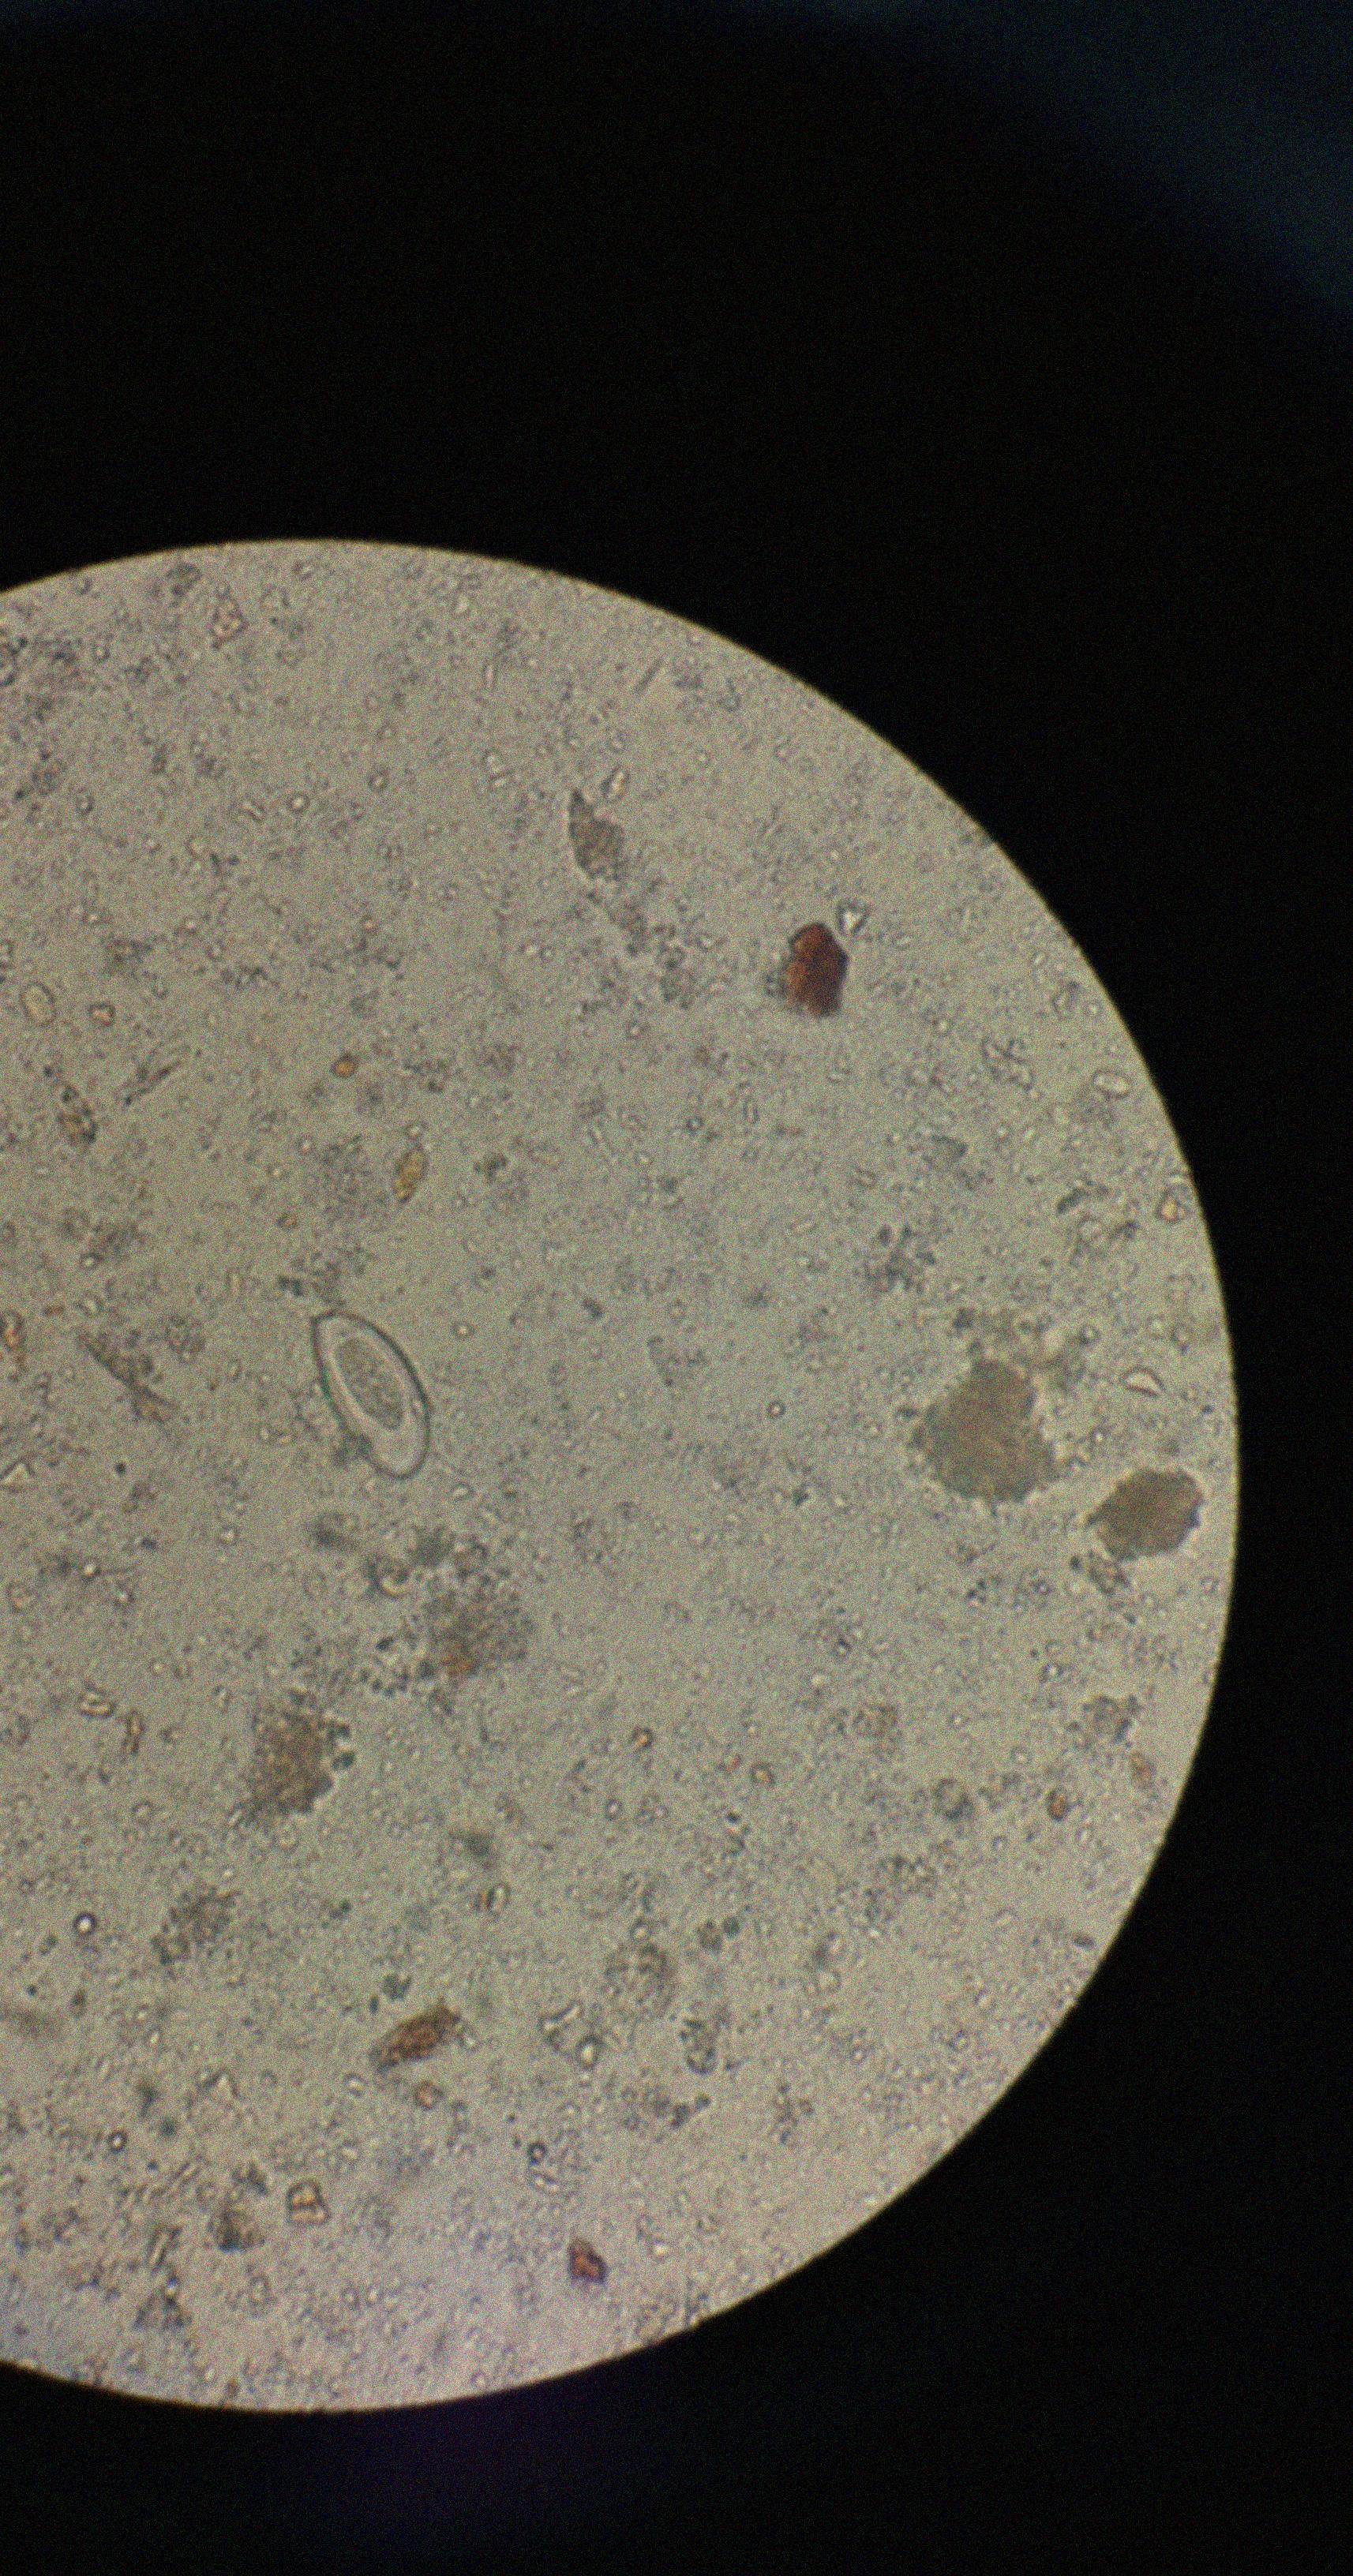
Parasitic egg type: Enterobius vermicularis